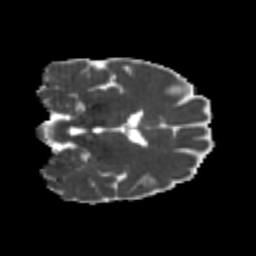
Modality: MD
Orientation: coronal
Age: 21
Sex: female
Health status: healthy
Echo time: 0.074 s